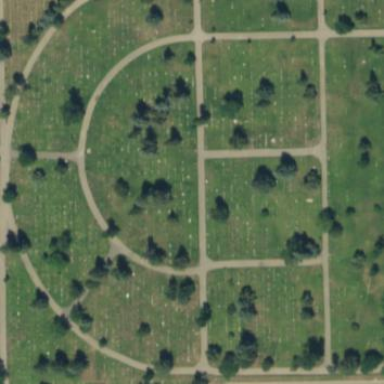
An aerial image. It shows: Cemetery.